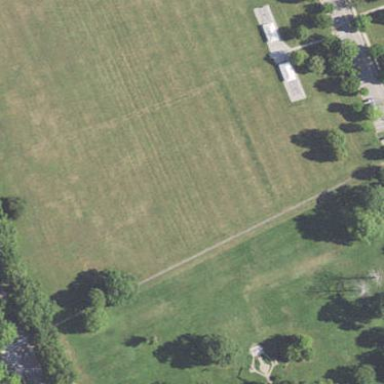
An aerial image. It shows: Recreation ground.